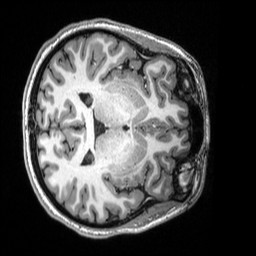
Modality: T1w
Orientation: axial
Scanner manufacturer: siemens
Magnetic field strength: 3 T
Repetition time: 2.53 s
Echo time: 0.0033 s